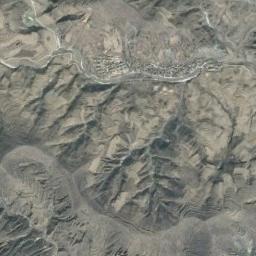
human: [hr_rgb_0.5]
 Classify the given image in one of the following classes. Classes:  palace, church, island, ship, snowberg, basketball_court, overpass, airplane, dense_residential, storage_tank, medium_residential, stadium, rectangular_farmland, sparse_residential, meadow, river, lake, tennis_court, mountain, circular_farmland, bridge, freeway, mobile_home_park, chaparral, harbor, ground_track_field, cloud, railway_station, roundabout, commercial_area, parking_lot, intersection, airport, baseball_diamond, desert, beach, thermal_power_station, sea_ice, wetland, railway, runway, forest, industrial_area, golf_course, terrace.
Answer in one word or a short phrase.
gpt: mountain